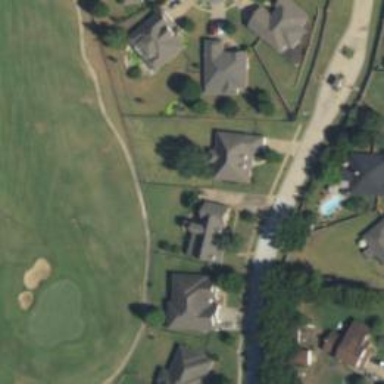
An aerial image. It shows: Path used for both walking and golf.